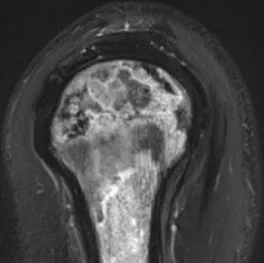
Radiological and biopsy findings. . (a) MRI (T2-blade-sag-FS) of the right humerus showing mottled signal changes.
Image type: radiology (mri)